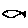
Label: fish